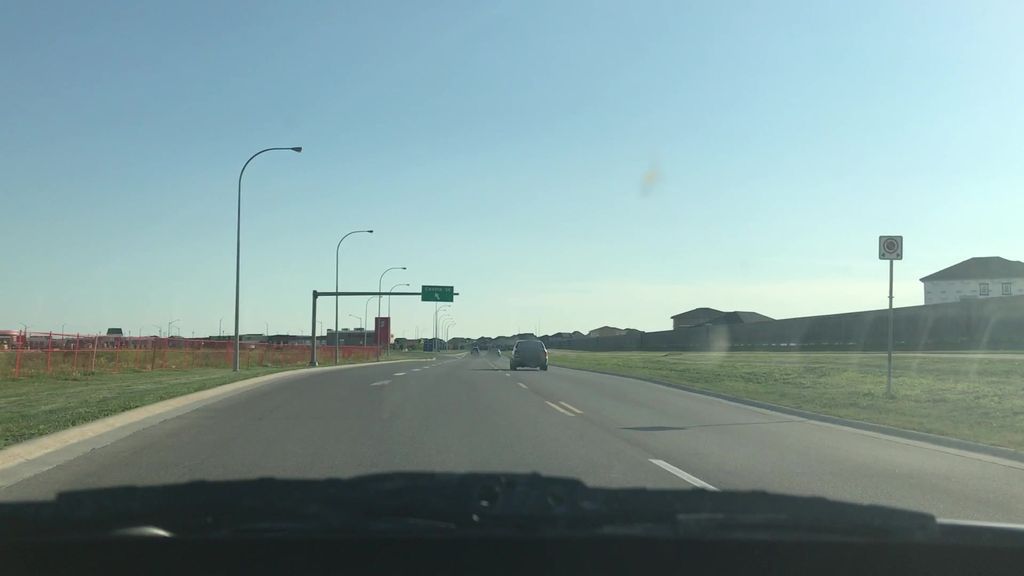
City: winnipeg